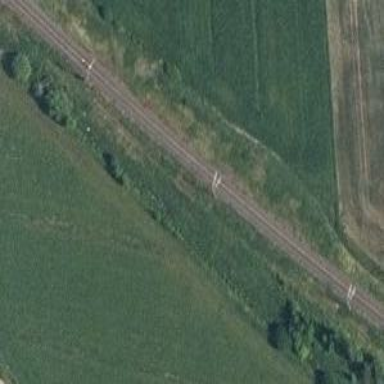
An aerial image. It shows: Railway with continuous electrified contact lines.